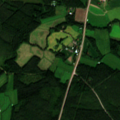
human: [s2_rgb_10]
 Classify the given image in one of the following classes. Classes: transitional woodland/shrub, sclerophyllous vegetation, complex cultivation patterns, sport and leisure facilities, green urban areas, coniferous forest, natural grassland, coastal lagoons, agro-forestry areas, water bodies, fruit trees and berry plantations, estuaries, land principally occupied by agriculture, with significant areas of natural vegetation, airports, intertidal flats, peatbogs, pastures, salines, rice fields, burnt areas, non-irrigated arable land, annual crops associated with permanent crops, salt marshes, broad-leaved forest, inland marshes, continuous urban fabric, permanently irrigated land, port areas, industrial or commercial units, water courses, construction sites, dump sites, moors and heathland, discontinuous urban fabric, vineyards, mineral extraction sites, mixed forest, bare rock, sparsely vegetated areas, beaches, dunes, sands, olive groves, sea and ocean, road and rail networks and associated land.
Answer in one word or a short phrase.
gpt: non-irrigated arable land, land principally occupied by agriculture, with significant areas of natural vegetation, coniferous forest, mixed forest